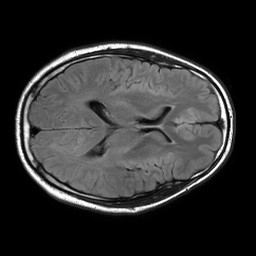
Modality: FLAIR
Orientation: axial
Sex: male
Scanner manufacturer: philips
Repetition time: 11 s
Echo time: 0.125 s